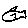
Label: fish